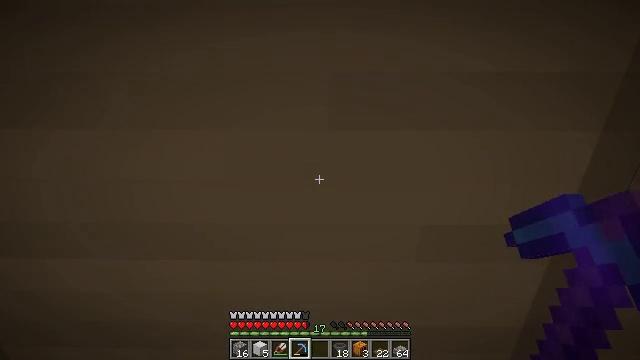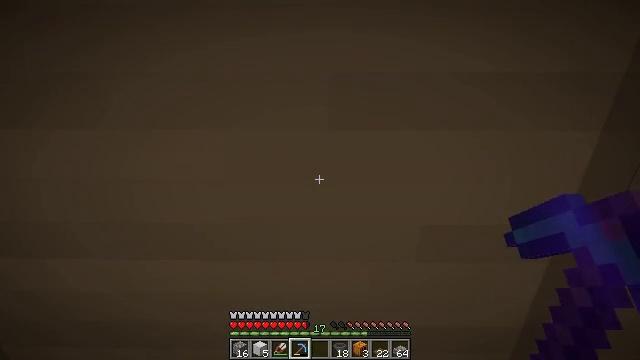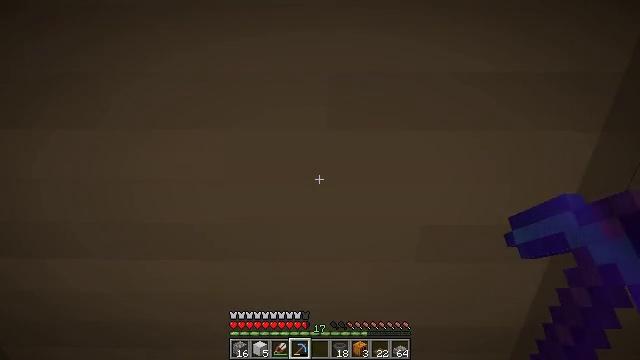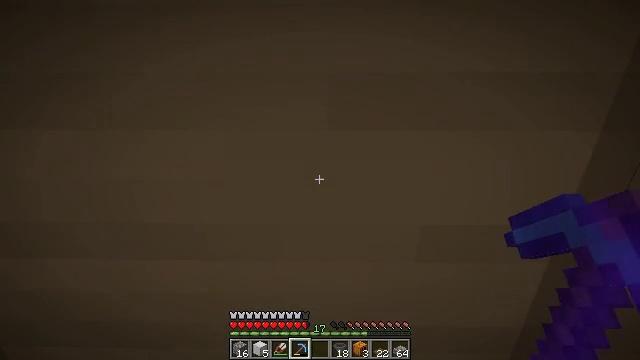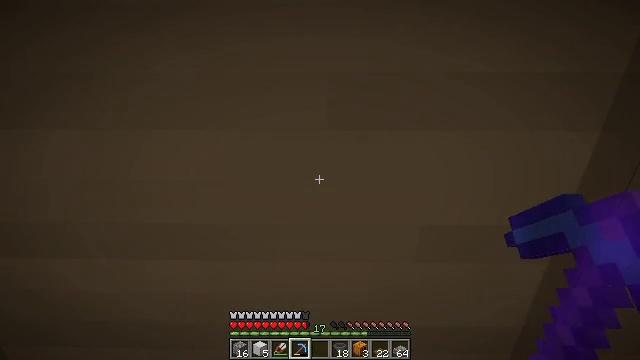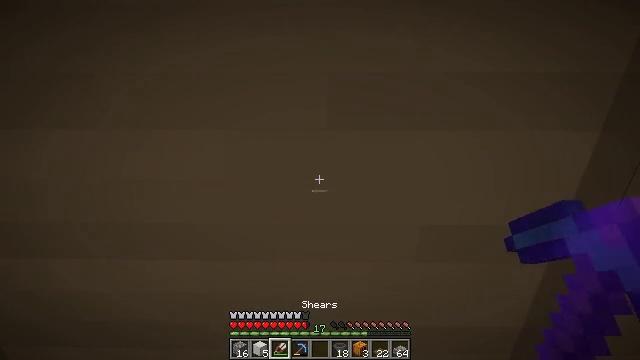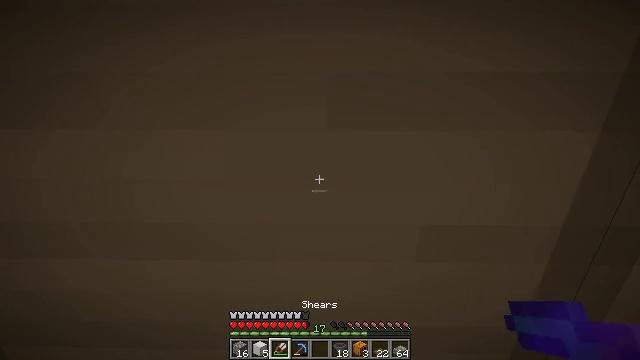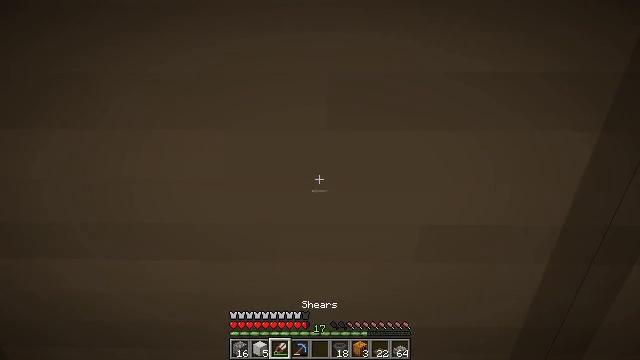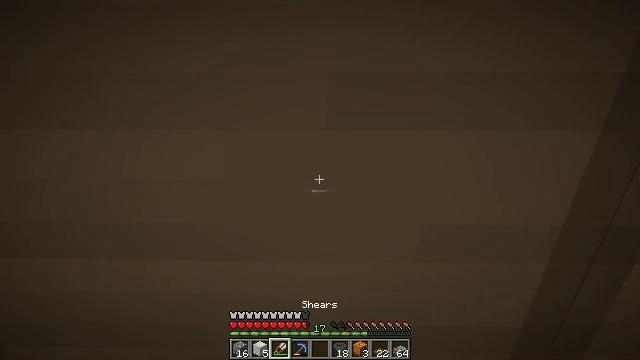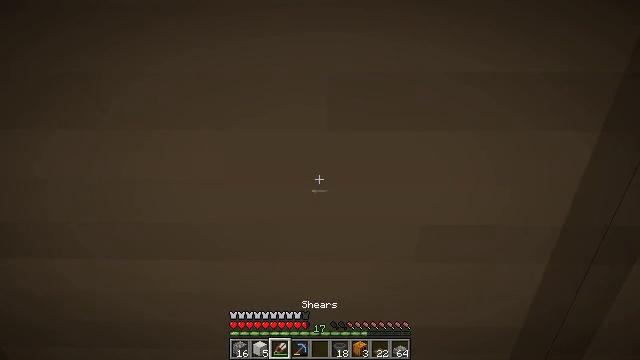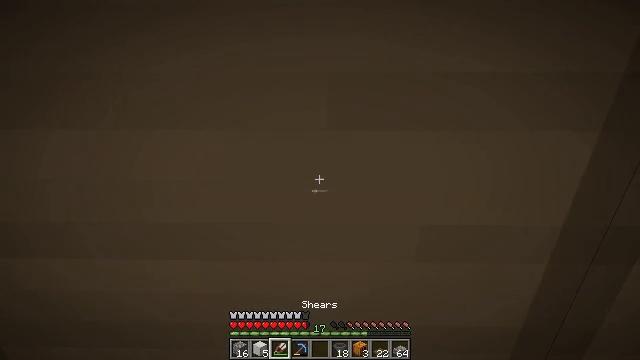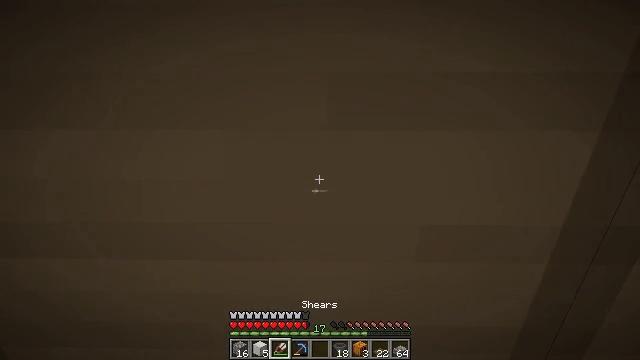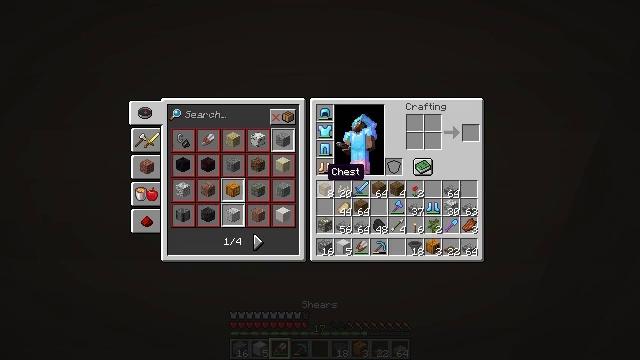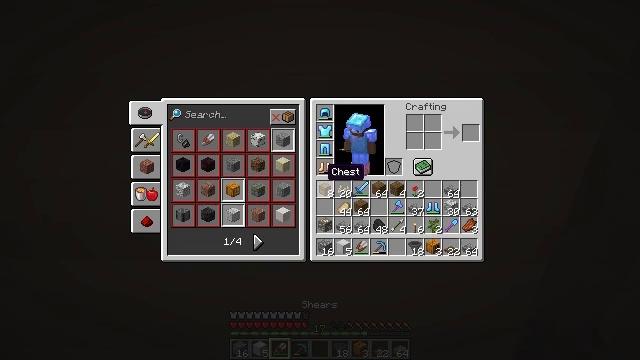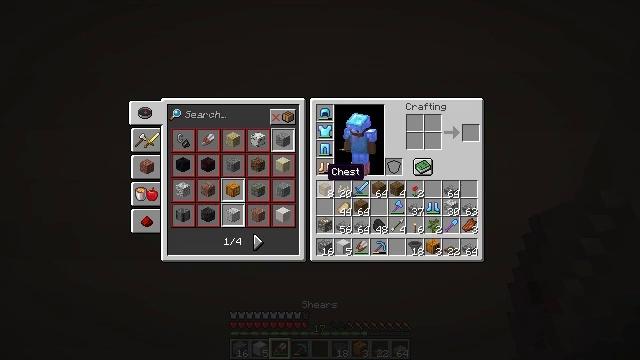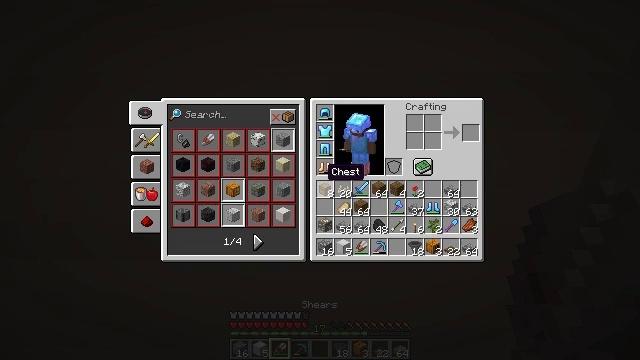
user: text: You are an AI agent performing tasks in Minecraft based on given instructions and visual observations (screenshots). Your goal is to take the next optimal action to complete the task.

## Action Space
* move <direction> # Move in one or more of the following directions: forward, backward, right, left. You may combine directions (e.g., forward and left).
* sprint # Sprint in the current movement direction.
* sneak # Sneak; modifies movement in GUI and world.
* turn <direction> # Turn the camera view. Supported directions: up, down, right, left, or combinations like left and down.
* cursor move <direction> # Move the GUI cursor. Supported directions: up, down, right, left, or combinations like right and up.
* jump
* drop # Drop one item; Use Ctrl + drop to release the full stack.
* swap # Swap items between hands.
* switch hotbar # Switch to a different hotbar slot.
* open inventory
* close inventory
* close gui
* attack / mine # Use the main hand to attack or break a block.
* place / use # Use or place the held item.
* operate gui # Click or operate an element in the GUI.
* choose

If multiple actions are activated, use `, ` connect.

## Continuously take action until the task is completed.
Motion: motion action
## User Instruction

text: Attack the carved pumpkin to gather it.
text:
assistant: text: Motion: no_op
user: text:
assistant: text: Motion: no_op
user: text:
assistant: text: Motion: no_op
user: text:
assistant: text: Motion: no_op
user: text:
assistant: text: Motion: no_op
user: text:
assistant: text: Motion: no_op
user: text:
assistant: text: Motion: no_op
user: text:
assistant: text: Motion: no_op
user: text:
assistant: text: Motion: no_op
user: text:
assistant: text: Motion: no_op
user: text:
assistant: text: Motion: no_op
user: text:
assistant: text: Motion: open inventory
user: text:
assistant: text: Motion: open inventory
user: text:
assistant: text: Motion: open inventory
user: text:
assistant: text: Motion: open inventory
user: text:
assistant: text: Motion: no_op
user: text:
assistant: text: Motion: no_op
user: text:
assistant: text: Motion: cursor move right
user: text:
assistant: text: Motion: cursor move right
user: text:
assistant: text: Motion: no_op
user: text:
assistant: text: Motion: cursor move right and down
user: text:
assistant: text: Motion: no_op
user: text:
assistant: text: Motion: no_op
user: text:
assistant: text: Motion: cursor move down
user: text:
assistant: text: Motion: cursor move right and down
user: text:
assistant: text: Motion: cursor move right
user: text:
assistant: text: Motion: no_op
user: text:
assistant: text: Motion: no_op
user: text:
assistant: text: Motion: no_op
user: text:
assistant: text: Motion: no_op